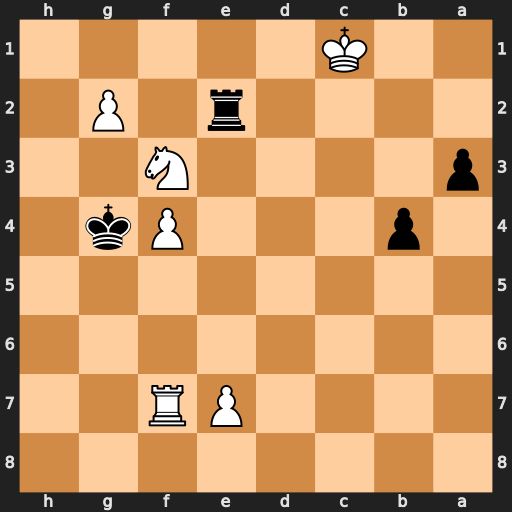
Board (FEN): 8/4PR2/8/8/1p3Pk1/p4N2/4r1P1/2K5
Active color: b
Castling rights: -
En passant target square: -
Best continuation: a2 Rg7+ Kxf4